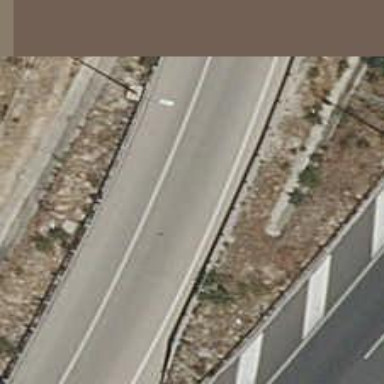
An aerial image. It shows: Motorway link.